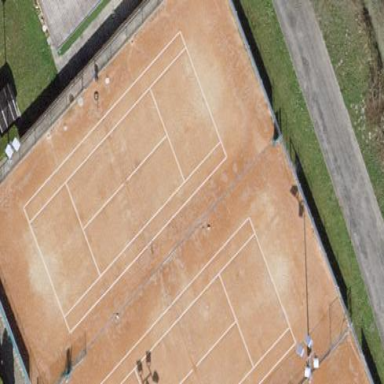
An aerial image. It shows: Tennis court on the leisure land pitch.